Aerial crown-view tile of a tropical tree (Barro Colorado Island, Panama), acquired 20250818:
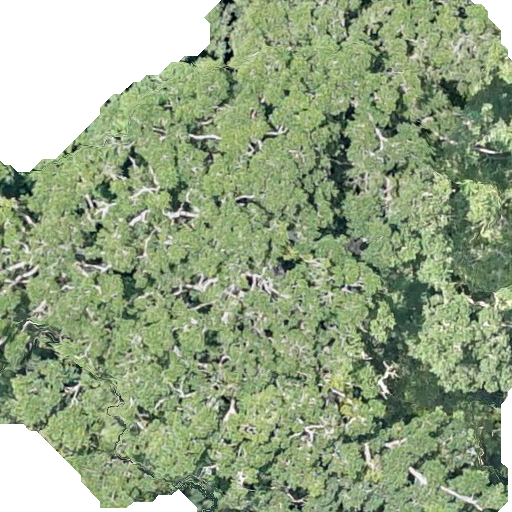
Species: Brosimum alicastrum
GBIF accepted scientific name: Brosimum alicastrum
Crown area: 421.168 m²